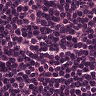
Metastatic tissue present: no